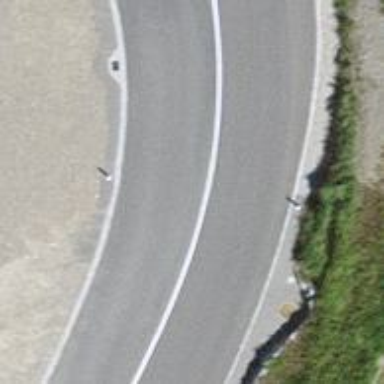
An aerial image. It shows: Asphalt trunk link motorway.